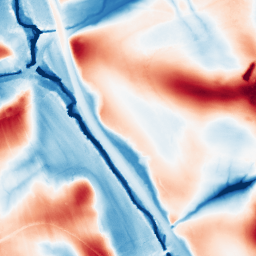
Category: edge_preserving
Decomposition family: guided
Decomposition parameters: radius: 32
eps: 0.001
Upsampling method: bicubic_3x
Upsampling parameters: scale: 3
Upsampling scale: 3